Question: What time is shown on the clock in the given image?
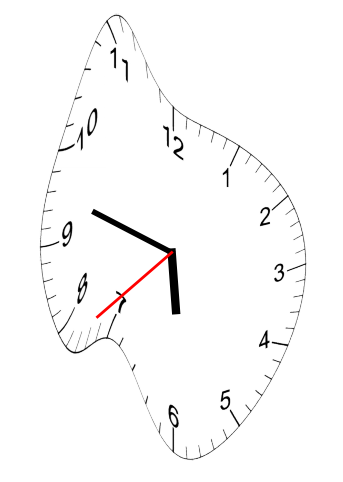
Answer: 05:47:38